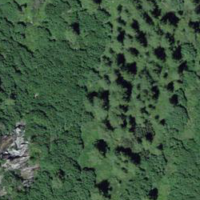
EUNIS habitat code: 31
Species observed at this site:
Geum reptans